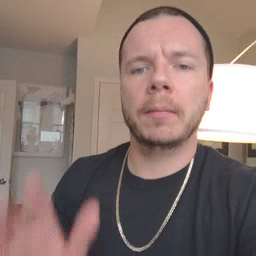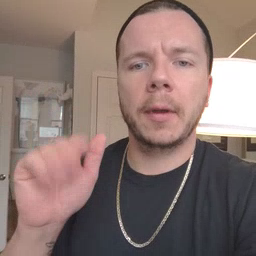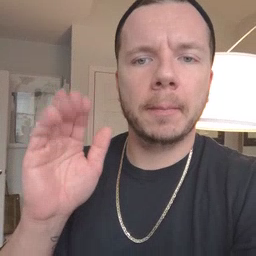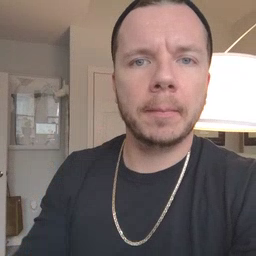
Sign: bye